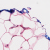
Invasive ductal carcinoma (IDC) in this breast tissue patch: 0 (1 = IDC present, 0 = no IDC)